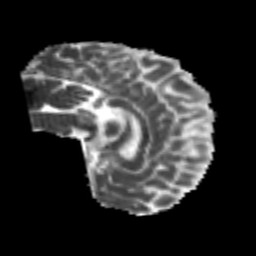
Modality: MD
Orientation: sagittal
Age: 25
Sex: male
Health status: healthy
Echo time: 0.074 s